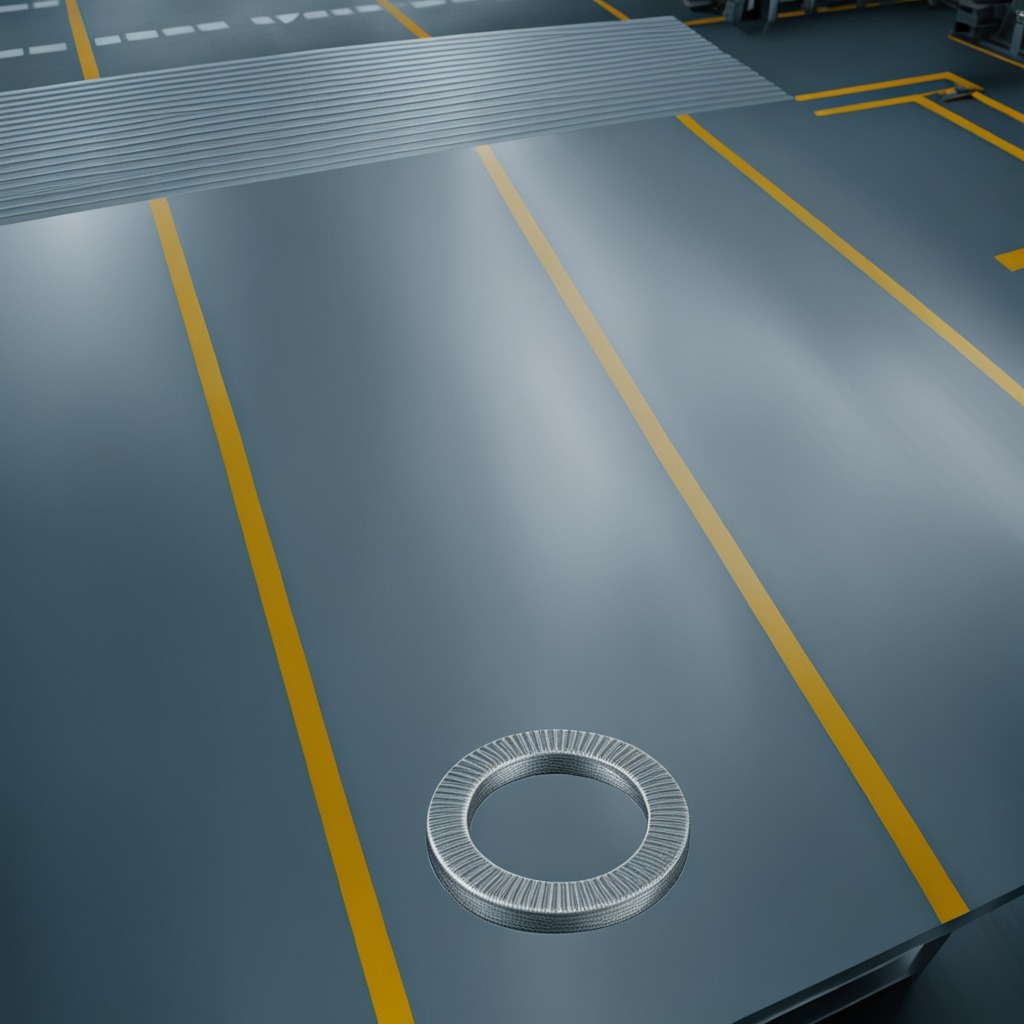
A flat metal washer is lying on the toolbox surface in an airplane hangar workshop.